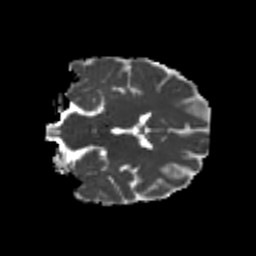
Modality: MD
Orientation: coronal
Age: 21
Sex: female
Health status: healthy
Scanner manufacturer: philips
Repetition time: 7.393 s
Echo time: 0.08599 s